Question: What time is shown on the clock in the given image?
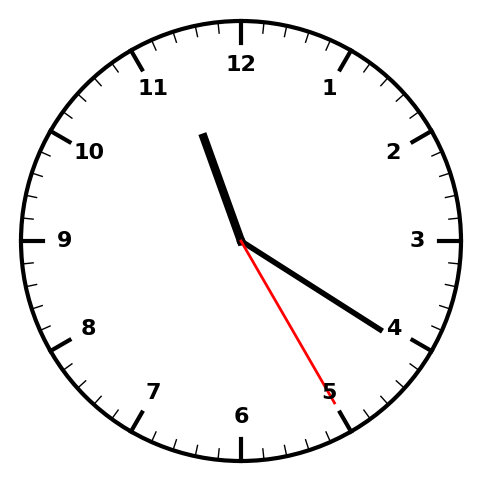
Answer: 11:20:25